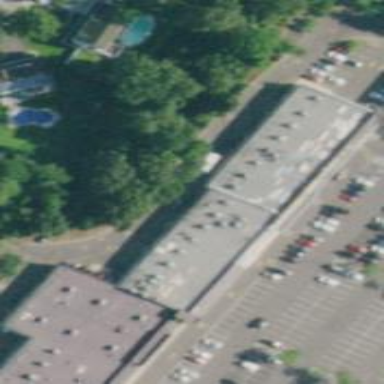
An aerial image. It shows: Post office.